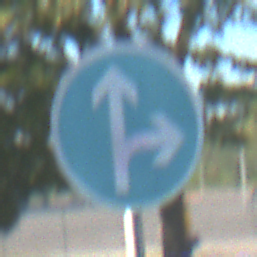
Verkehrszeichen: VorgeschriebeneFahrtrichtungGeradeausOderRechts
Umgebung: Outdoor, Urban
Tageszeit: MorningAfternoon
Wetter: Clear
Licht: Natural
Jahreszeit: NotSpecified
Kontrast: HighContrast